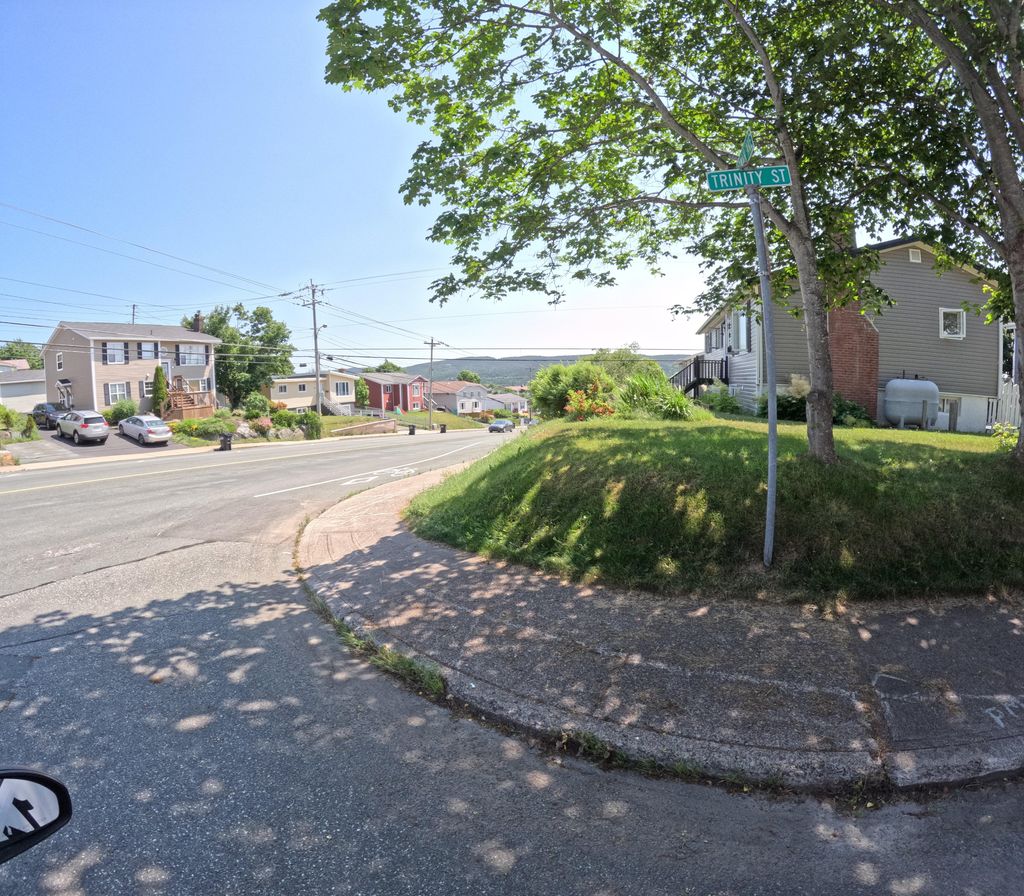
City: st_johns